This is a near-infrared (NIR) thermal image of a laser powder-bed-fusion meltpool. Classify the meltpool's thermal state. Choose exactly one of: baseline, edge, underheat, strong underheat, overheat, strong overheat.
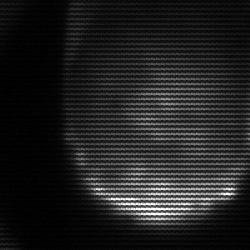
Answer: edge